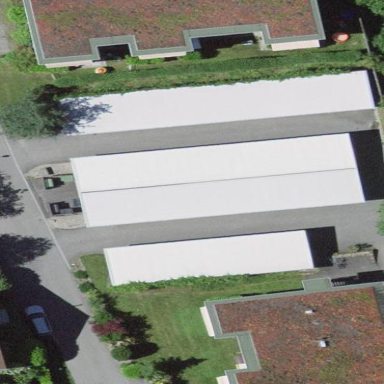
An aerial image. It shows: View of roof of building.